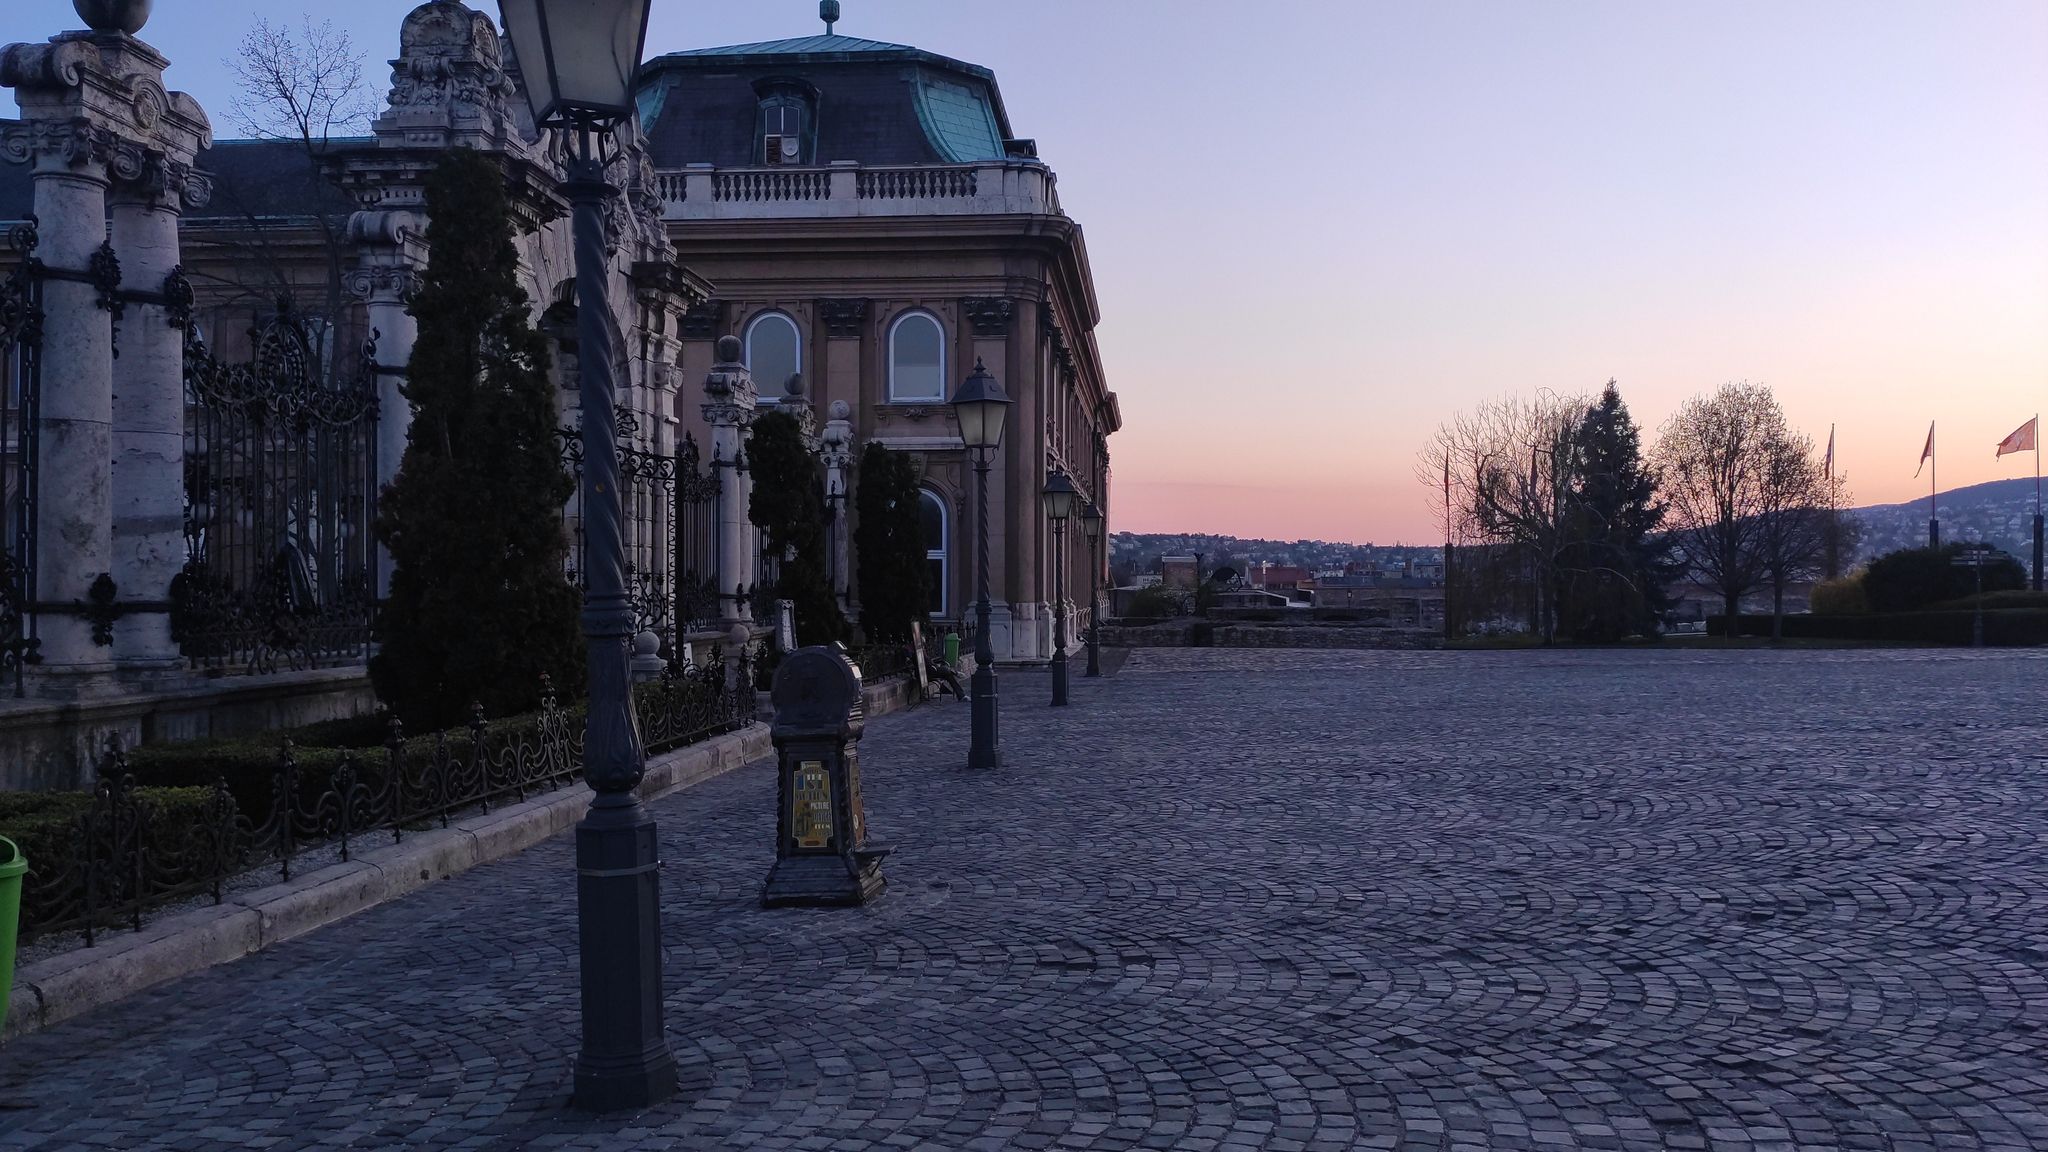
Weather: clear
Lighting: dusk/dawn
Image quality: good
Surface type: walking surface
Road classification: pedestrian, steps
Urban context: urban centre
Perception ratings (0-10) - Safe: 4.48, Lively: 9.17, Beautiful: 6.04, Boring: 6.92, Depressing: 2.18, Wealthy: 8.37